【题型】填空题　【知识点】解析几何　【难度】medium
已知双曲线 $\dfrac{x^2}{64} - \dfrac{y^2}{57} = 1$ 左右焦点分别为 $F_1, F_2$，点 $P$ 为右支上一动点，圆 $M$ 与 $F_1P$ 的延长线、$F_1F_2$ 的延长线和线段 $F_2P$ 都相切，则 $\dfrac{\overrightarrow{PM} \cdot \overrightarrow{PF_2}}{|\overrightarrow{PF_2}|} =$ \underline{\hspace{1cm}}.
【解答】
\noindent 【答案】3

\vspace{1em}

\noindent 【知识点】平面向量数量积的定义及辨析、切线长、利用定义解决双曲线中焦点三角形问题

\vspace{1em}

\noindent 【分析】结合双曲线的定义，再结合直线与圆相切的性质，转化求得 $|PH| = c - a = 3$，再根据数量积的公式，即可求解.

\vspace{1em}

\noindent 【详解】如图，设圆 $M$ 与 $F_1P$ 的延长线、$F_1F_2$ 的延长线和线段 $F_2P$ 分别切于点 $G,E,H$，连接 $MH$，

\noindent 则 $|PG| = |PH|$，$|F_2H| = |F_2E|$，$|F_1G| = |F_1E|$，

\noindent 由双曲线方程为 $\dfrac{x^2}{64} - \dfrac{y^2}{57} = 1$，可得 $a = 8, b = \sqrt{57}, c = 11$，

\noindent 又 $P$ 为右支上的一动点，所以 $|PF_1| - |PF_2| = 2a$，

\noindent 又 $|PF_1| - |PF_2| = |F_1G| - |PG| - (|PH| + |F_2H|) = |F_1E| - 2|PH| - |F_2E|$，

\noindent $= |F_1F_2| - 2|PH| = 2a$，所以 $2c - 2|PH| = 2a$，所以 $|PH| = c - a = 3$，

\noindent 由题意可知 $MH \perp PF_2$，

\noindent 又 $\overrightarrow{PM} \cdot \overrightarrow{PF_2} = |\overrightarrow{PM}| |\overrightarrow{PF_2}| \cos \langle \overrightarrow{PM}, \overrightarrow{PF_2} \rangle$，

\noindent 所以 $\dfrac{\overrightarrow{PM} \cdot \overrightarrow{PF_2}}{|\overrightarrow{PF_2}|} = |\overrightarrow{PM}| \cos \langle \overrightarrow{PM}, \overrightarrow{PF_2} \rangle = |PH| = 3$.

\noindent 故答案为：3

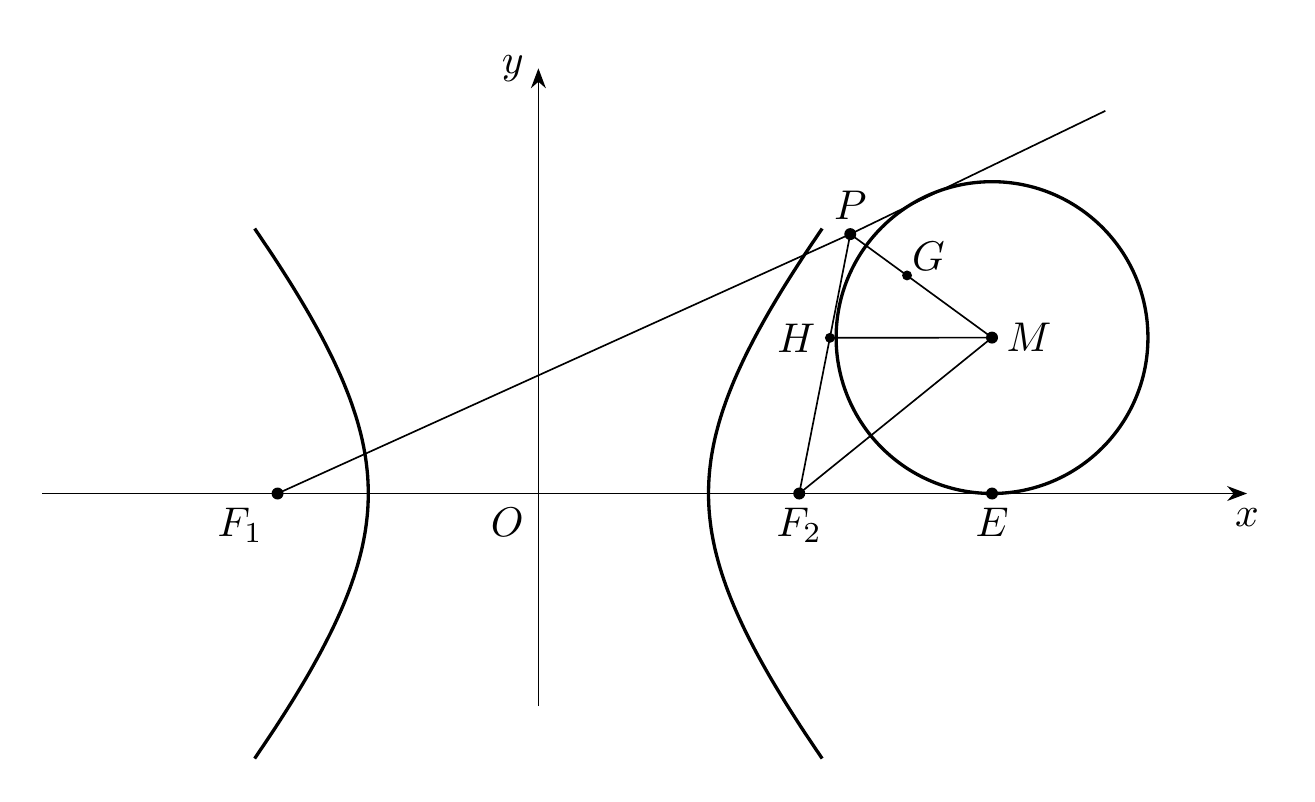